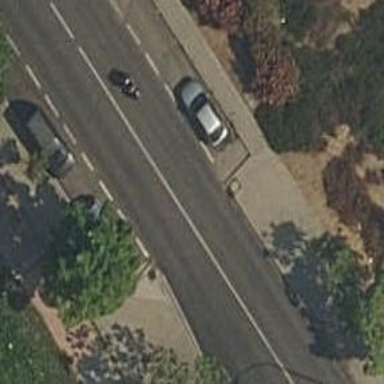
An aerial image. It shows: Residential road with shared lane for cyclists on the left.